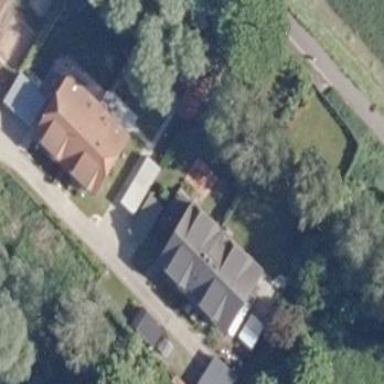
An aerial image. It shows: Semi-detached house.